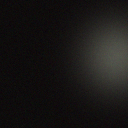
Screen state: off